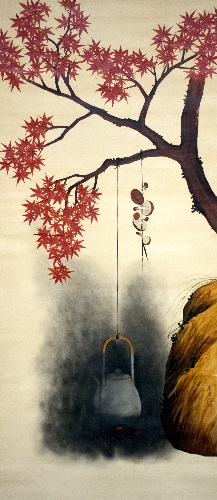
Artist: Shibata Zeshin
Artist bio: Japanese, 1807–1891
Date: late 19th century
Object type: Hanging scroll
Classification: Paintings
Medium: Hanging scroll; color on silk
Culture: Japan
Period: Meiji period (1868–1912)
Dimensions: 44 1/2 x 19 3/4 in. (113 x 50.2 cm)
Department: Asian Art
Credit line: Seymour Fund, 1957
Accession year: 1957
Repository: Metropolitan Museum of Art, New York, NY
Tags: Kettles|Trees